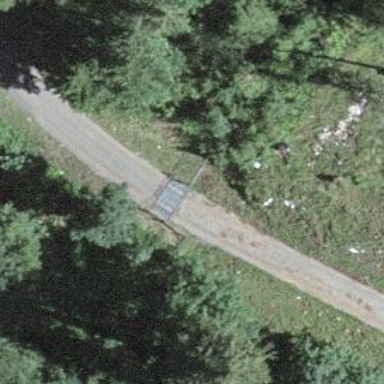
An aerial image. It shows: Cattle grid barrier.